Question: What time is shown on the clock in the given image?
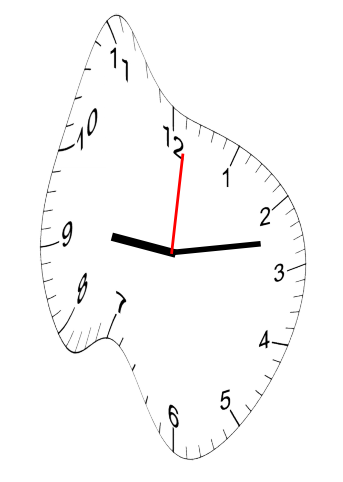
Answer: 09:13:01